Question: I'm working with fonts in a UILabel (iOS7) and have come across something I'm hoping someone can explain:
What is the relationship between a fonts' Glyph, Ascender, and Descender?
From the documents I've read the Ascender is the portion of a font above the baseline, the Descender is the portion below (returned as negative). The combined absolute values should be the max Height of the font.

For example an Ascender of 255 and a Descender of -64 would give a total height of 319.
However the Glyph height is returned as 228.4
EDIT: Here's the Glyph code:
'''
CTFontRef ctFont = CTFontCreateWithName((__bridge CFStringRef)(uiFont.fontName), uiFont.pointSize, NULL);
UniChar ch = [msgLabel.text characterAtIndex:0];
CGGlyph glyph;
if (CTFontGetGlyphsForCharacters (ctFont, &ch, &glyph, 1)) {
CGRect bounds = CTFontGetBoundingRectsForGlyphs (ctFont, kCTFontOrientationDefault, &glyph, nil, 1);
float glyphHeight = bounds.size.height;
}
'''
And here's the Ascender/Descender code:
'''
float adHeight = myLabel.font.ascender-myLabel.font.descender; //Descender is always a negative value
'''
So why does the Glyph height returned from CTFontGetBoundingRectsForGlyphs not equal the Ascender plus Descender?
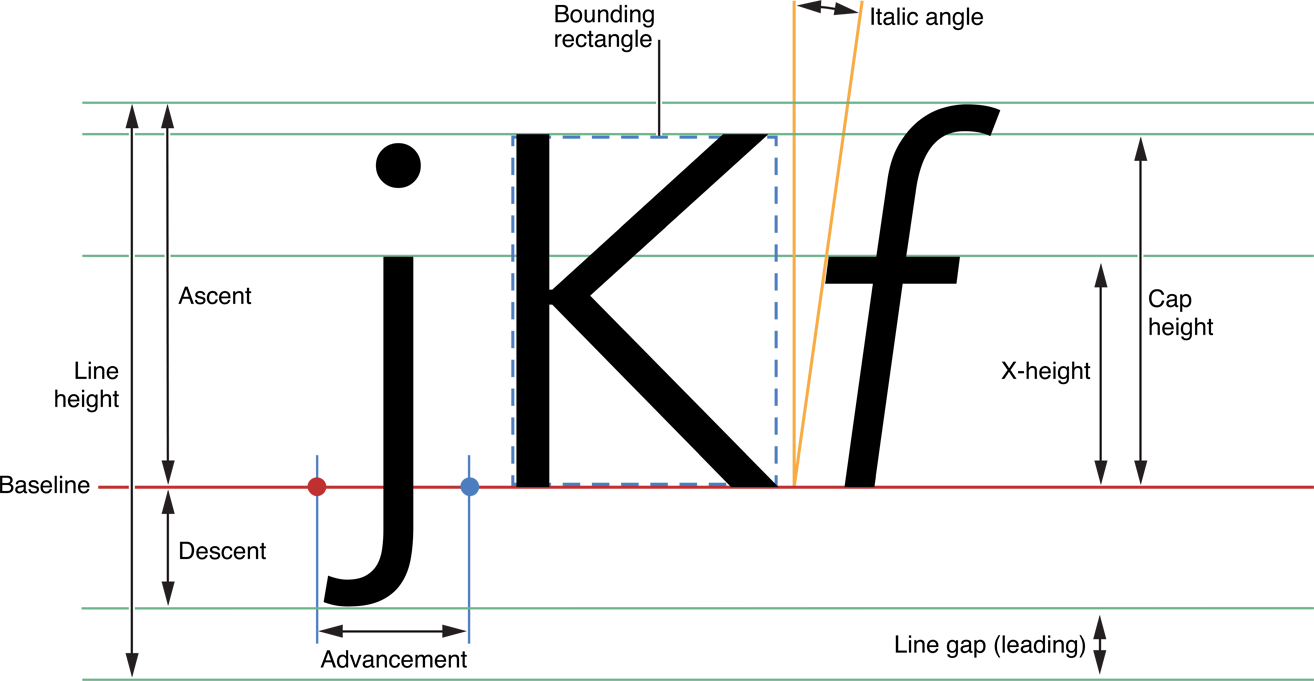
Answer: Every glyph (letter shape) in the font is a different size and shape, right? The glyph for character 'A' is taller than the glyph for character 'a', the top of the 't' glyph is different again.
Font.ascender is the maximum value for all letter shapes (glyphs) and Font.descender is the minimum value.
Any particular font could easily have an extra tall glyph that meant the Font.ascender value had no relation to the dimensions of a string that didn't contain that character.